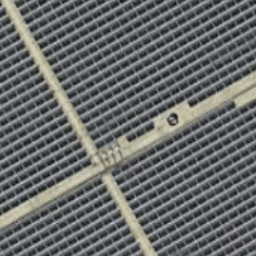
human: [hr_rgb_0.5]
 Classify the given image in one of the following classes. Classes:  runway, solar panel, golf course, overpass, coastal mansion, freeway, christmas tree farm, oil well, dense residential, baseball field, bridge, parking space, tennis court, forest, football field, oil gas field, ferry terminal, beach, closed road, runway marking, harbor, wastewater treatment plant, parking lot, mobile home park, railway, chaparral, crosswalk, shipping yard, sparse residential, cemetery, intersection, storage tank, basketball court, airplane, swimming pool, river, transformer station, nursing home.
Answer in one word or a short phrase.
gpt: solar panel